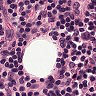
Metastatic tissue present: no